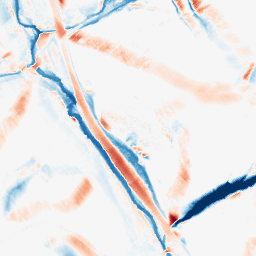
Category: morphological
Decomposition family: morphological_diamond
Decomposition parameters: operation: average
radius: 15
Upsampling method: regularized
Upsampling parameters: scale: 4
lambda_reg: 0.01
Upsampling scale: 4